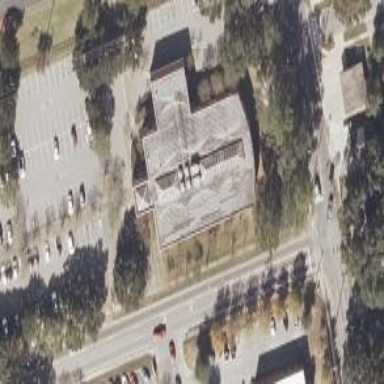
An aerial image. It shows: Library building.